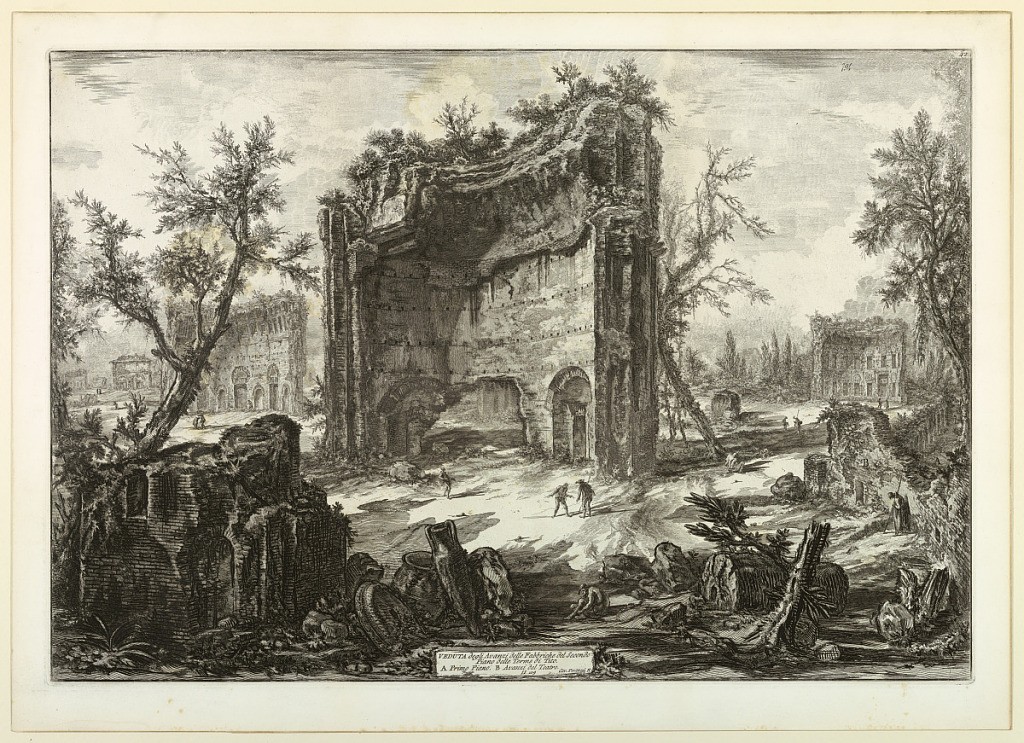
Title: Baths of Trajan
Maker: Giovanni Battista Piranesi, Italian, 1720–1778
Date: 1776 (printed date)
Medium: Etching and engraving on off-white laid paper
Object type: Print
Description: View of a large section of the ruins of the Baths of Trajan. Smaller sections to the left and right in background. Title on cartouche, center below: "Veduta degli Avanzi delle Fabbriche..." Signed in cartouche, right "Cav. Piranesi F."